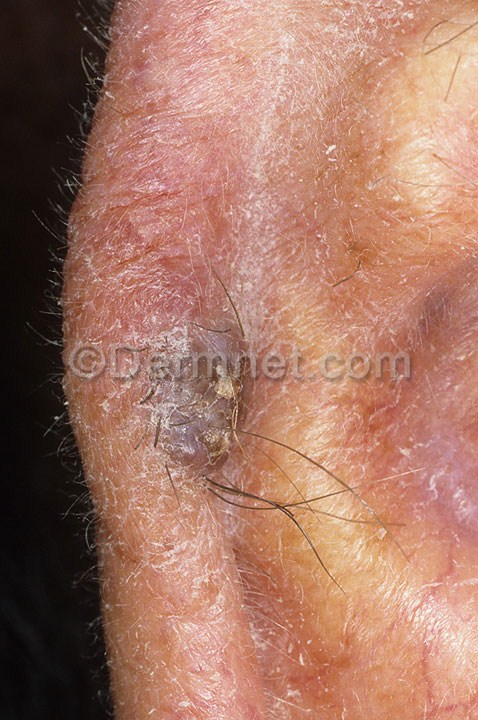
Disease: Vascular Tumors